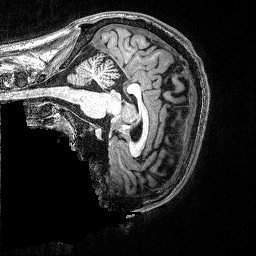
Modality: T1w
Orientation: sagittal
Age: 25
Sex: male
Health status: healthy
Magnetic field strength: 3 T
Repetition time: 2.53 s
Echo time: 0.00331 s